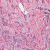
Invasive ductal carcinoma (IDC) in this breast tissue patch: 1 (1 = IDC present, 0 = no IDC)